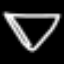
Label: diamond